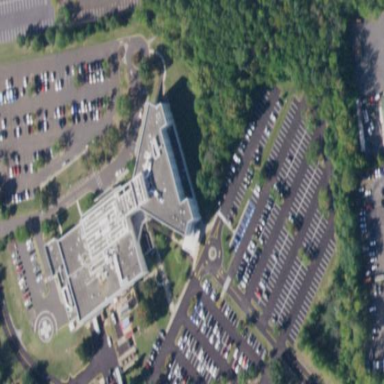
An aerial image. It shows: Healthcare facility identified as hospital.